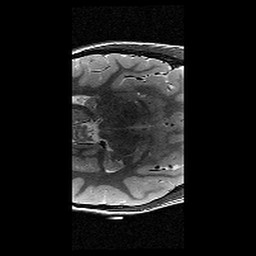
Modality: T2w
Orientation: axial
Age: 11
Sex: female
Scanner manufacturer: siemens
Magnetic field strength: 3 T
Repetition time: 9.23 s
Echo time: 0.067 s